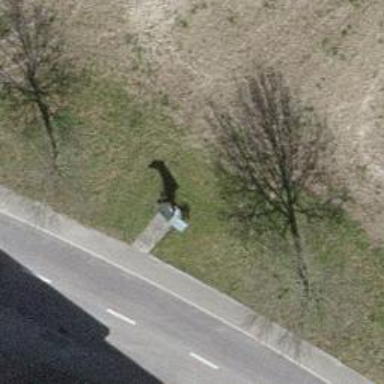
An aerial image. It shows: Wayside cross with historic significance.